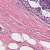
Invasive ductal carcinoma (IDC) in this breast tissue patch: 0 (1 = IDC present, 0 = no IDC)